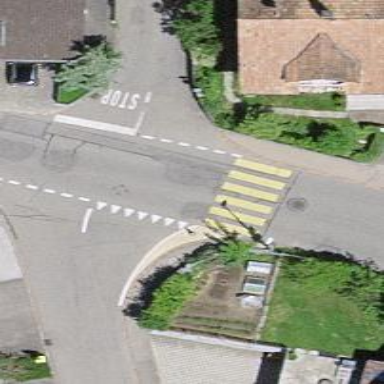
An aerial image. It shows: Zebra crossing on the road.